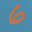
Label: 6